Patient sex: M
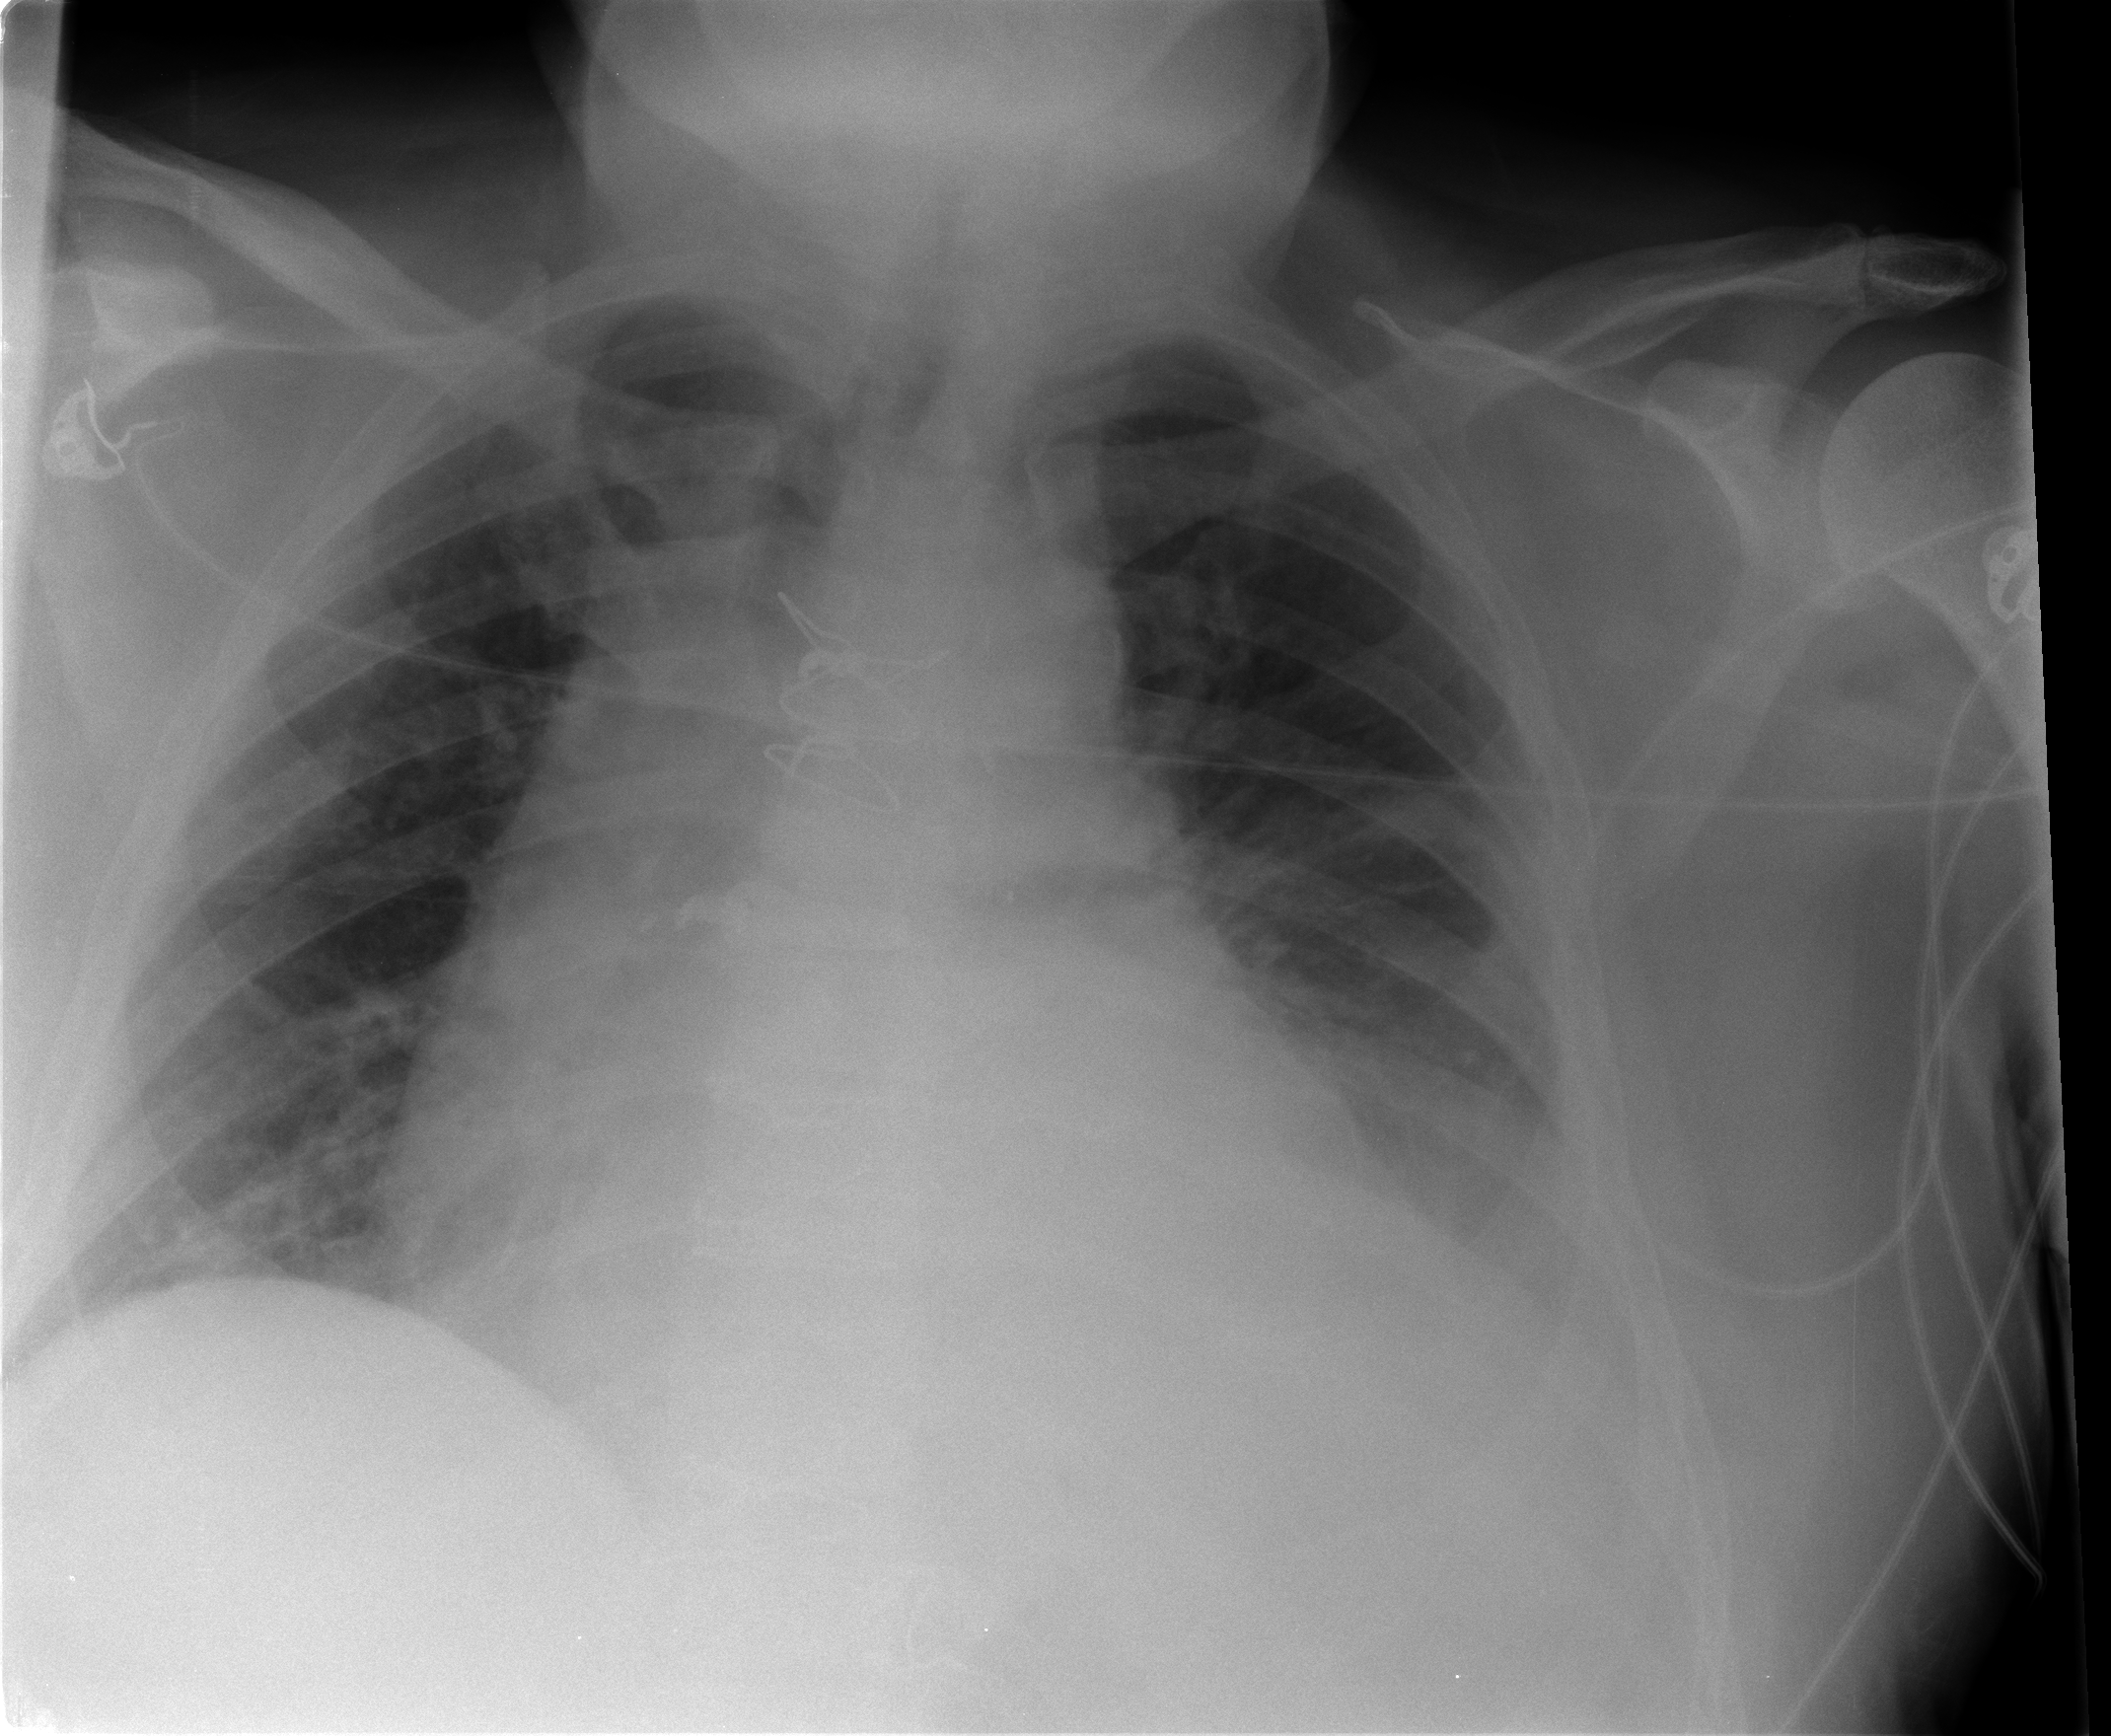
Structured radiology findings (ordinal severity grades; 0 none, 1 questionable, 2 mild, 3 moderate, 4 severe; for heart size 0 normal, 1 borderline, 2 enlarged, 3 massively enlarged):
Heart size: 2
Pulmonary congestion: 1
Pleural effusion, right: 0
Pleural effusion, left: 2
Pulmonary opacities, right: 0
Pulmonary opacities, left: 0
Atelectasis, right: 2
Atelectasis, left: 2